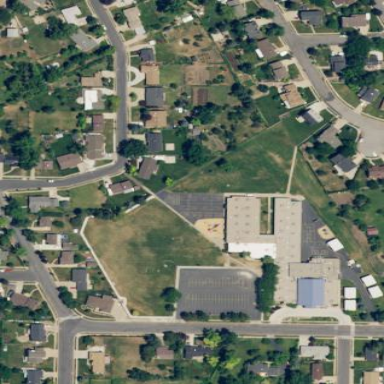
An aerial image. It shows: School.